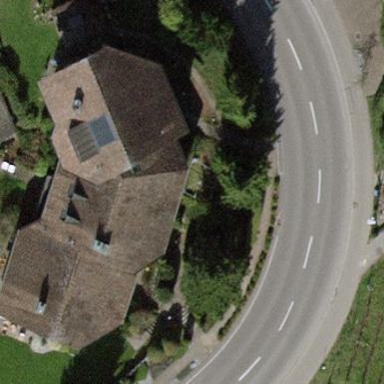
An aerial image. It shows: Residential building.